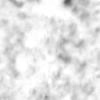
Label: no_change